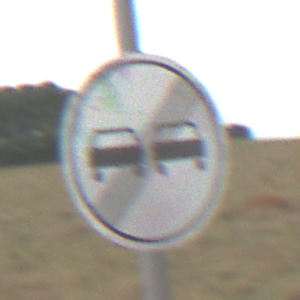
Verkehrszeichen: EndeUeberholverbot
Umgebung: Outdoor, Nature
Tageszeit: Midday
Wetter: PartlyCloudy
Licht: Natural
Jahreszeit: NotSpecified
Kontrast: MediumContrast